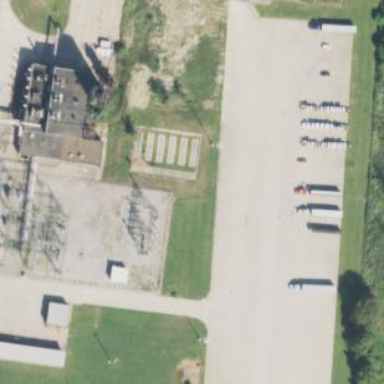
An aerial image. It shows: Industrial power substation surrounded by fence.